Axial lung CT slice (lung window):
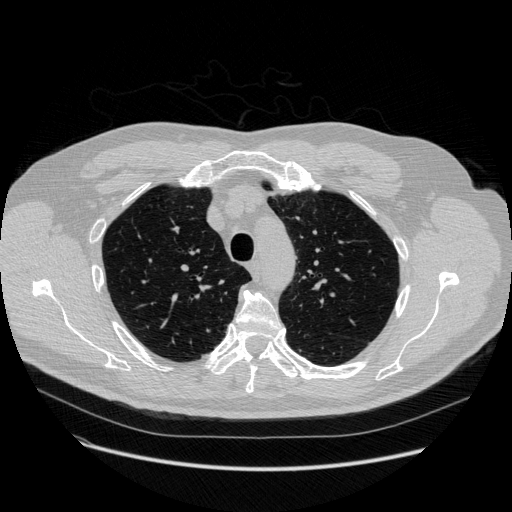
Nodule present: no